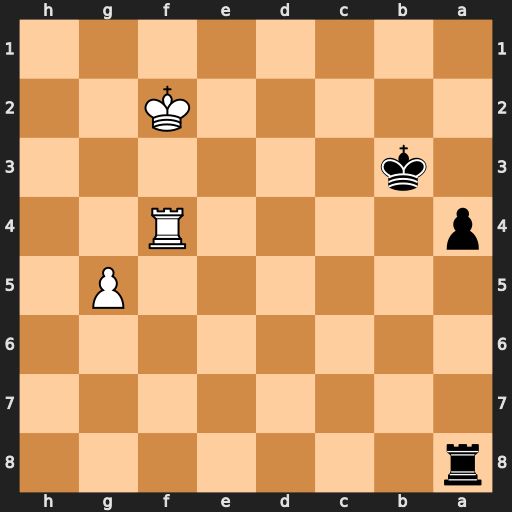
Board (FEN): r7/8/8/6P1/p4R2/1k6/5K2/8
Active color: b
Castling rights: -
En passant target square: -
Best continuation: a3 Kg3 a2 Rf1 Ra4